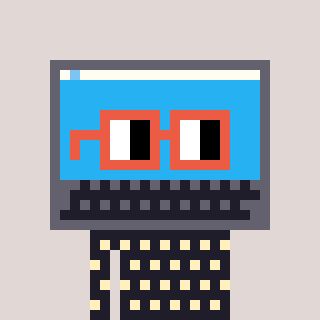
a pixel art character with square orange glasses, a laptop-shaped head and a grayscale-colored body on a warm background